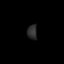
Tissue: lung
Cell type: Endothelial cells
Senescence score: 0.1486
Nuclear area (px): 139
Mean DAPI intensity: 45.144